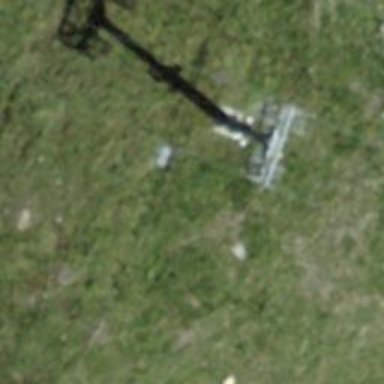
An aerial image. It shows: Pylon for aerialway.